Question: While i am working on gridview i faced following problems, any help will be appreciated,
1. When I load data to my gridview it loads only first 3 items of the array but there are 18 items to be load. why it doesn't load other 15 items. (Log.i it shows all the 18 items in my LogCat).
2. Since there are only 18 items belongs to the MainCategoryID=1, it should load only 18 grids, but this loads 28 grids(that is because there are 28 items inside responseJson). I want to limit it to 18 grids. (Inside the loaded 28 grids, there are 3 items loaded and there have repeated in couple of places and other grids are empty grids)
PizzaFragment class
'''
public class PizzaFragment extends ListFragment implements OnTaskCompleted {
private TranslateAnimation anim;
GridView grid;
@Override
public View onCreateView(LayoutInflater inflater, ViewGroup container,
Bundle savedInstanceState) {
View view = inflater.inflate(R.layout.menu_grid_main, container, false);
new PizzaMenuAsyncTask(getActivity(), this).execute();
grid = (GridView) view.findViewById(R.id.grid);
return view;
}
@Override
public void onTaskCompleted(JSONArray responseJson) {
try
{
String[] Description = new String[responseJson.length()];
String[] ImageURL = new String[responseJson.length()];
for (int i = 0; i < responseJson.length(); i++)
{
JSONObject object = responseJson.getJSONObject(i);
if ((object.getString("MainCategoryID")).equals("1"))
{
Log.i("MainCategoryID ", object.getString("ImageURL"));
ImageURL[i] = object.getString("ImageURL");
Log.i("MainCategoryID ", object.getString("Description"));
Description[i] = object.getString("Description");
CustomGrid adapter = new CustomGrid(getActivity(), Description, ImageURL);
grid.setAdapter(adapter);
}
}
}
catch (JSONException e) {
e.printStackTrace();
}
}
'''
CustomGrid
'''
public class CustomGrid extends BaseAdapter {
private Context mContext;
private final String[] Description;
private final String[] ImageURL;
public CustomGrid(Context c, String[] Description, String[] ImageURL) {
mContext = c;
this.ImageURL = ImageURL;
this.Description = Description;
}
@Override
public int getCount() {
return Description.length;
}
@Override
public Object getItem(int position) {
return null;
}
@Override
public long getItemId(int position) {
return 0;
}
@Override
public View getView(int position, View convertView, ViewGroup parent) {
View grid;
LayoutInflater inflater = (LayoutInflater) mContext
.getSystemService(Context.LAYOUT_INFLATER_SERVICE);
if (convertView == null) {
grid = new View(mContext);
grid = inflater.inflate(R.layout.fragment_pizza, null);
TextView textView = (TextView) grid.findViewById(R.id.grid_text);
ImageView imageView = (ImageView) grid
.findViewById(R.id.grid_image);
textView.setText(Description[position]);
Picasso.with(mContext).load(ImageURL[position]).into(imageView);
} else {
grid = (View) convertView;
}
return grid;
}
}
'''
this is how my screen looks like (this is not the real image but this is how it looks)

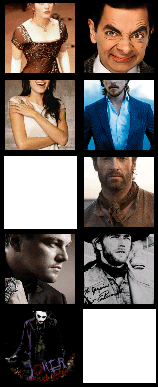
Answer: Once check the loop 'onTaskCompleted' method. you are creating instance of the adapter and setting to gridview inside loop i think its wrong after observing and checking your code i found the first issue.
Second the way you are handling Adapter view inflating method for populating row is also wrong and i can say not a proper way...
So once check the below code for the adapter and 'onTaskCompleted' method.
'''
@Override
public void onTaskCompleted(JSONArray responseJson) {
try {
String[] Description = new String[responseJson.length()];
String[] ImageURL = new String[responseJson.length()];
JSONArray jArrayCategoryWise = new JSONArray();
for (int i = 0; i < responseJson.length(); i++) {
JSONObject object = responseJson.getJSONObject(i);
if ("1".equalsIgnoreCase(object.getString("MainCategoryID"))) {
// add to another jsonarray if MainCategoryID == 1
jArrayCategoryWise.put(object);
}
}
/******
* You can also create class with getter setter method for the
* Description and ImageUrl.Make the arraylist of the class after
* parsing jsonArray.
*/
// which will required on more iteration of your json array response
CustomGrid adapter = new CustomGrid(getActivity(),
jArrayCategoryWise);
grid.setAdapter(adapter);
} catch (JSONException e) {
e.printStackTrace();
}
}
'''
Once check the data is coming properly or not.or are you adding anything in between
ADAPTER
'''
public class CustomGrid extends BaseAdapter {
private Context context;
private Context mContext;
// private final String[] Description;
// private final String[] ImageURL;
private JSONArray json;
private int size = 0;
public CustomGrid(Context c, JSONArray json) {
this.context = c;
this.json = json;
if (this.json != null)
size = this.json.length();
// You can also create class with getter setter method (getter setter
// for Descriptions and ImageUrl). and pass arraylist of that class
// this.Description = Description;
// this.ImageURL = ImageURL;
}
@Override
public int getCount() {
return size;
}
@Override
public Object getItem(int position) {
return this.json.get(position);
}
@Override
public long getItemId(int position) {
return position;
}
@Override
public View getView(int position, View convertView, ViewGroup parent) {
ViewHolder holder;
if (convertView == null) {
holder = new ViewHolder();
convertView = LayoutInflater.from(context).inflate(
R.layout.custom_trips_frag_row, parent, false);
holder.ivImage = (ImageView) convertView
.findViewById(R.id.grid_image);
holder.tvHeader = (TextView) convertView
.findViewById(R.id.grid_text);
convertView.setTag(holder);
} else {
holder = (ViewHolder) convertView.getTag();
}
JSONObject jObjectRowData = this.json.getJSONObject(position);
holder.tvHeader.setText(jObjectRowData.getString("Description"));
Picasso.with(this.context).load(jObjectRowData.getString("ImageURL"))
.into(holder.ivImage);
return convertView;
}
private class ViewHolder {
private TextView tvHeader;
private ImageView ivImage;
}
}
'''
Please check the answer.. hope i gt ur quesion correctly and you gt your answer ... ONCE CHECK THE <URL> class pattern for the BaseAdapter.